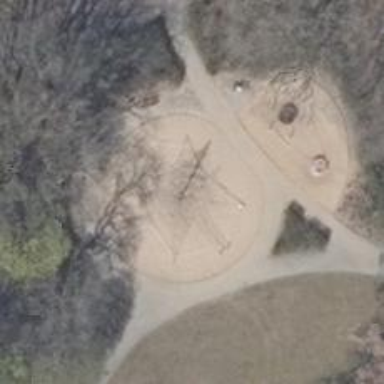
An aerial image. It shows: Playground featuring climbing frame.